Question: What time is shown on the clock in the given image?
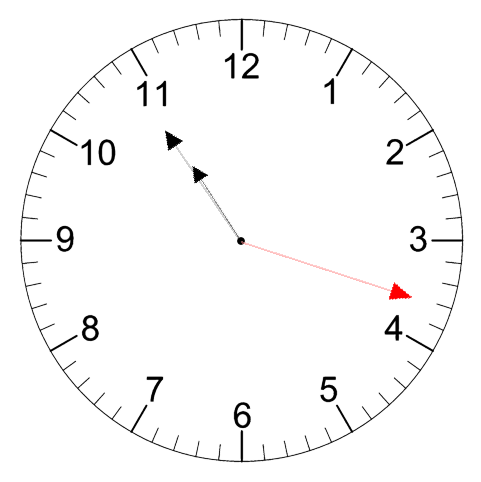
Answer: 10:54:18